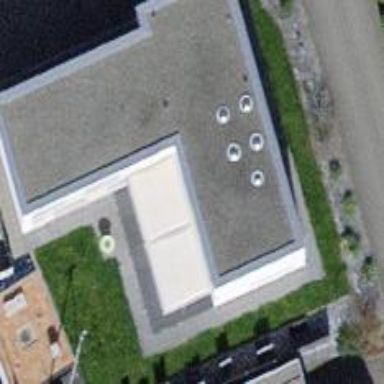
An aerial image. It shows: Detached building.